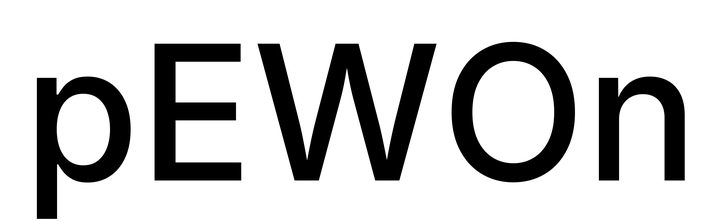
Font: Inter_Medium